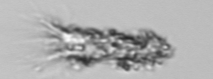
Label: Tintinnina